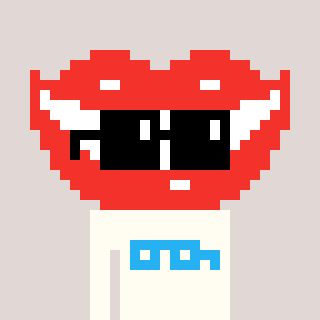
a pixel art character with square black sunglasses, a smile-shaped head and a grayscale-colored body on a warm background